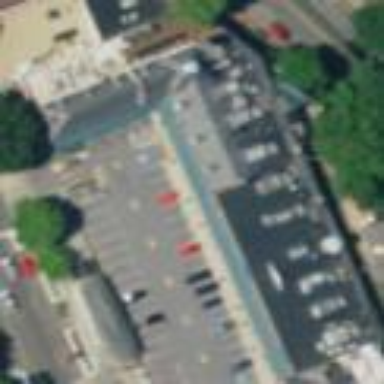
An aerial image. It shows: Retail building.